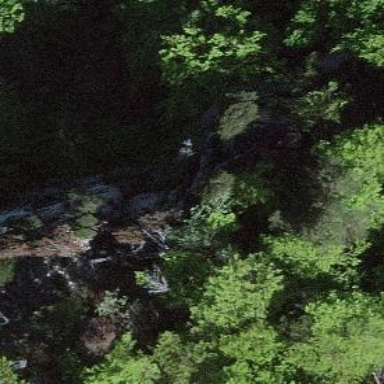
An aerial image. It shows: Cliff in nature.